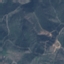
Land use / land cover: HerbaceousVegetation